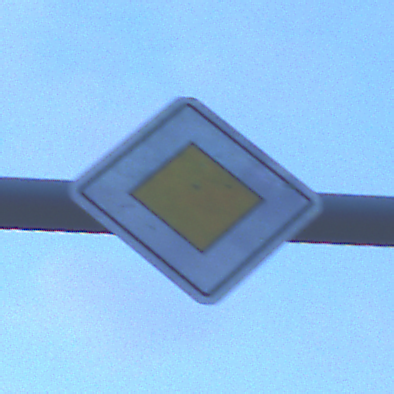
Verkehrszeichen: Vorfahrtsstrasse
Umgebung: Outdoor, Urban
Tageszeit: Dawn
Wetter: PartlyCloudy
Licht: Natural
Jahreszeit: NotSpecified
Kontrast: LowContrast